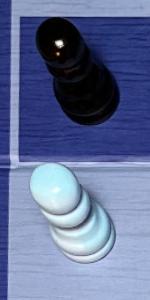
Label: Pawn_White